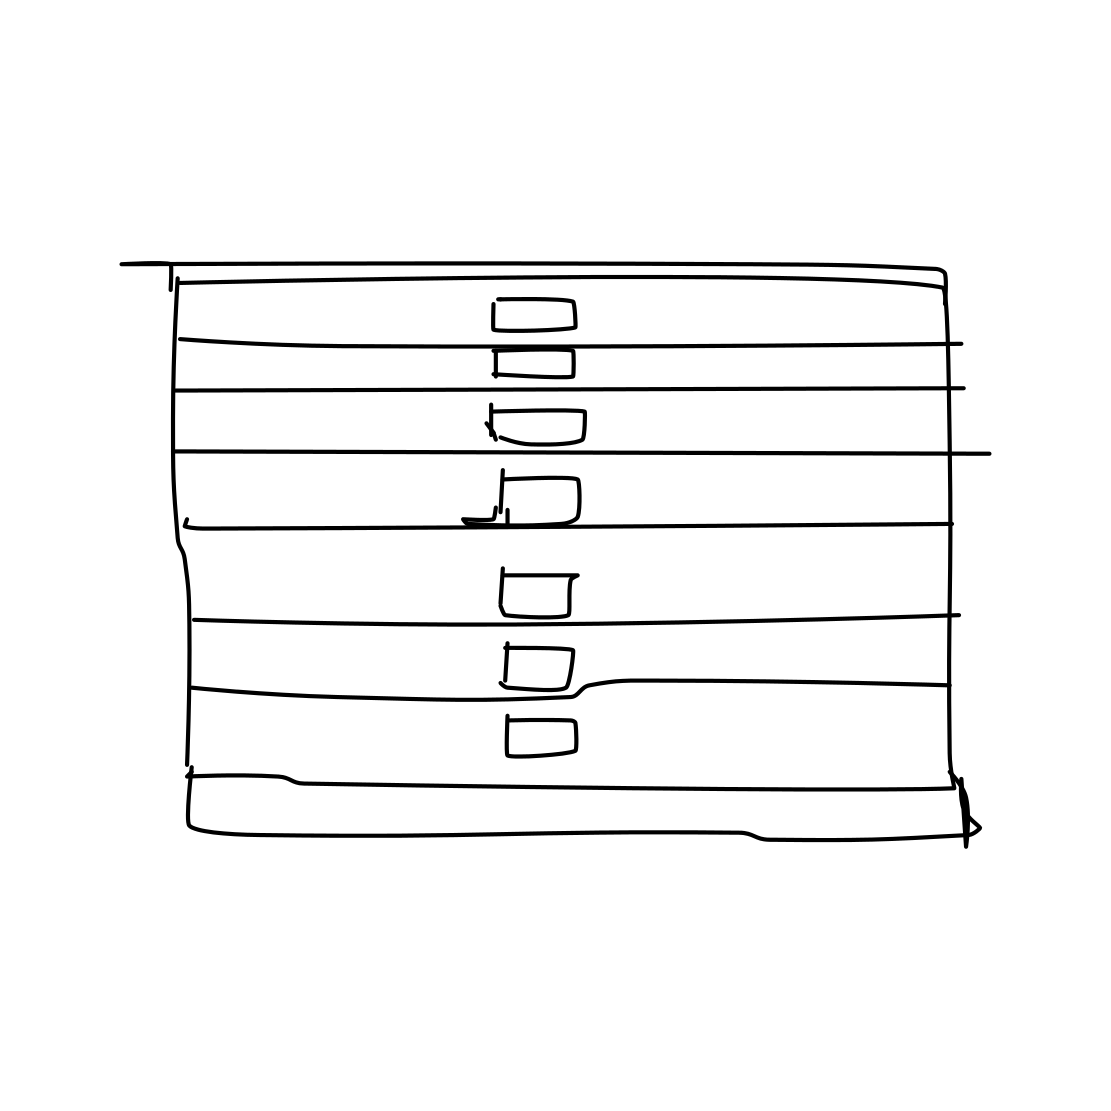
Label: cabinet